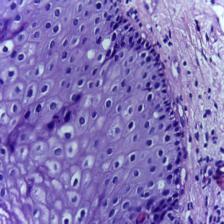
Diagnosis: Normal